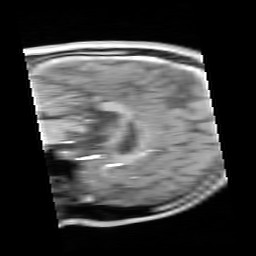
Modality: FLASH
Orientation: sagittal
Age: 19
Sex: male
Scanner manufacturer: siemens
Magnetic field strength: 3 T
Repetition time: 0.245 s
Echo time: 0.0026 s